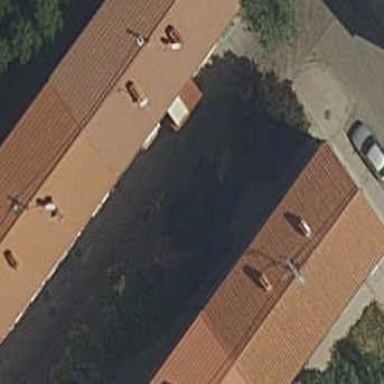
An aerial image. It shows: Hipped roof apartment building.